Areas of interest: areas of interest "Business Office Building"
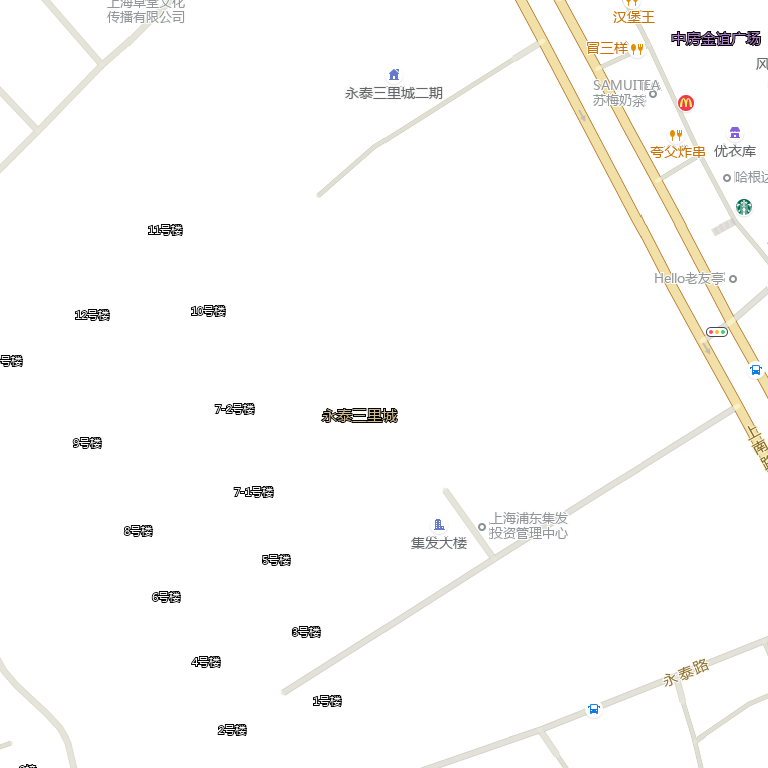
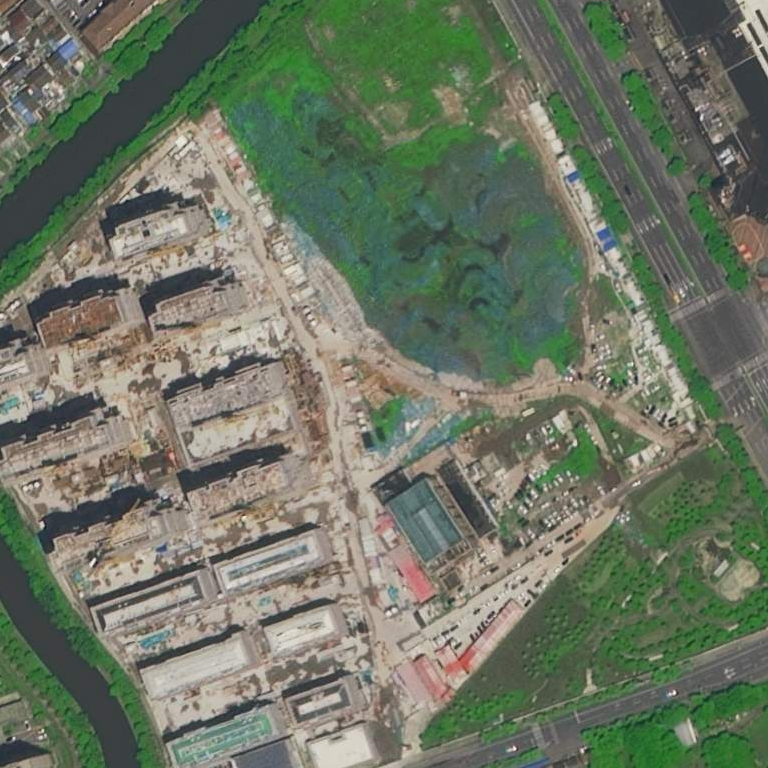